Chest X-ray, AP view. Patient: 33 years old, sex M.
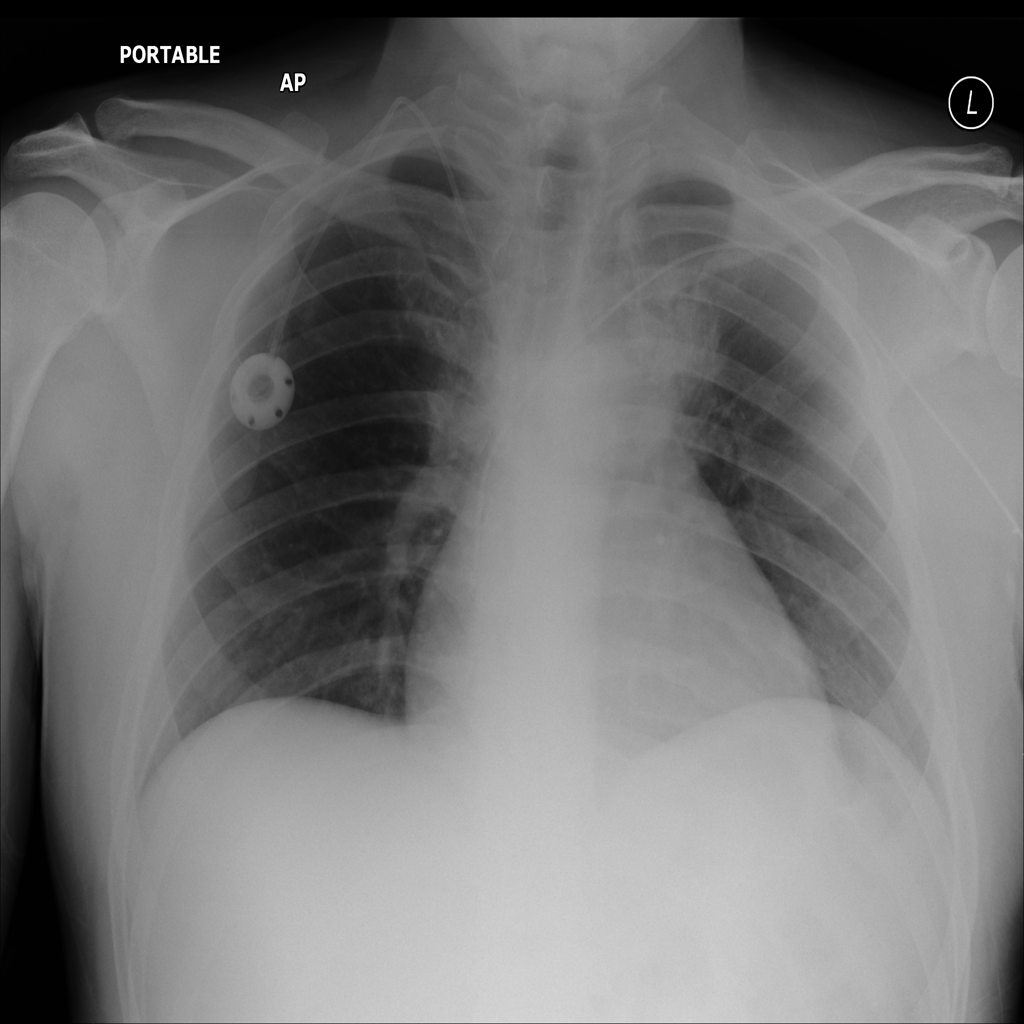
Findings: Infiltration